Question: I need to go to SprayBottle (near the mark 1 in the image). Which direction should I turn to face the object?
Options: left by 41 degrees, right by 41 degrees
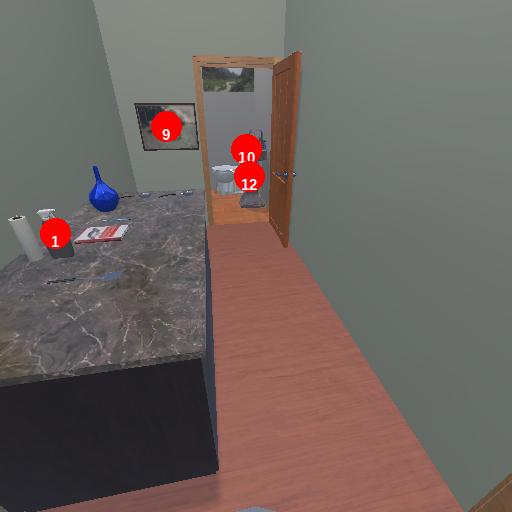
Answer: left by 41 degrees